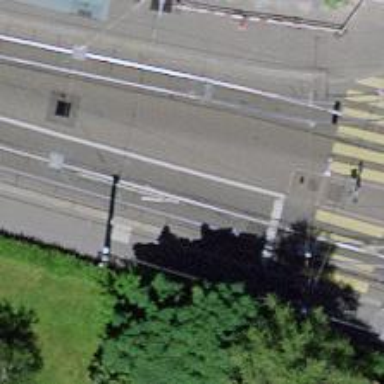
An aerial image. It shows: Tram stop with public transport connection.